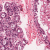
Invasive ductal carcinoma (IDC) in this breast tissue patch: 0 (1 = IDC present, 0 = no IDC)